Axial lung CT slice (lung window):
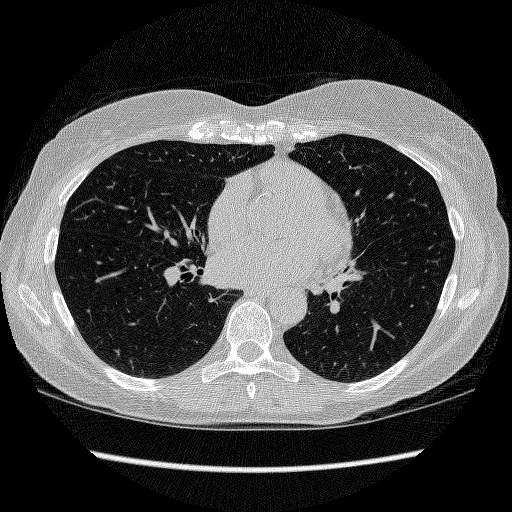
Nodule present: no